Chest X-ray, PA view. Patient: 47 years old, sex M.
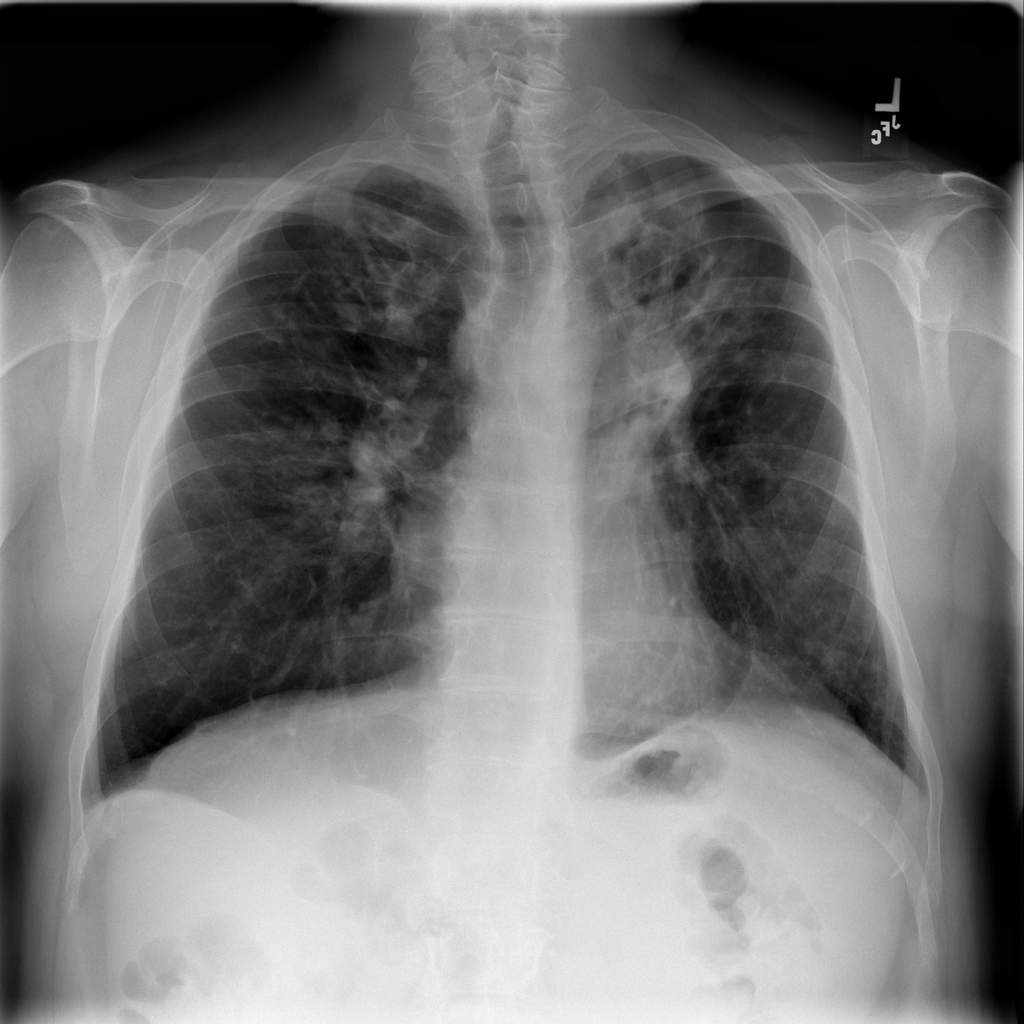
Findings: Fibrosis, Infiltration